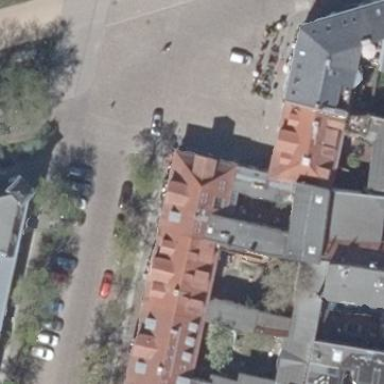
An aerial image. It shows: Historic Baroque building with red roof made of roof tiles. It consists of apartments and features side-hipped roof shape.